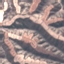
Land use / land cover: HerbaceousVegetation